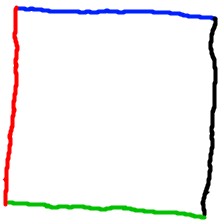
Shape: square